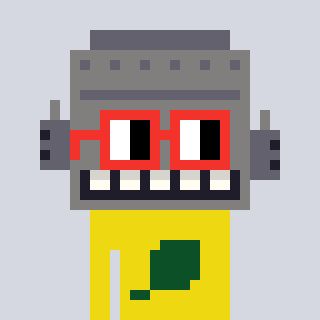
a pixel art character with square red glasses, a robot-shaped head and a yellow-colored body on a cool background